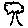
Label: tree